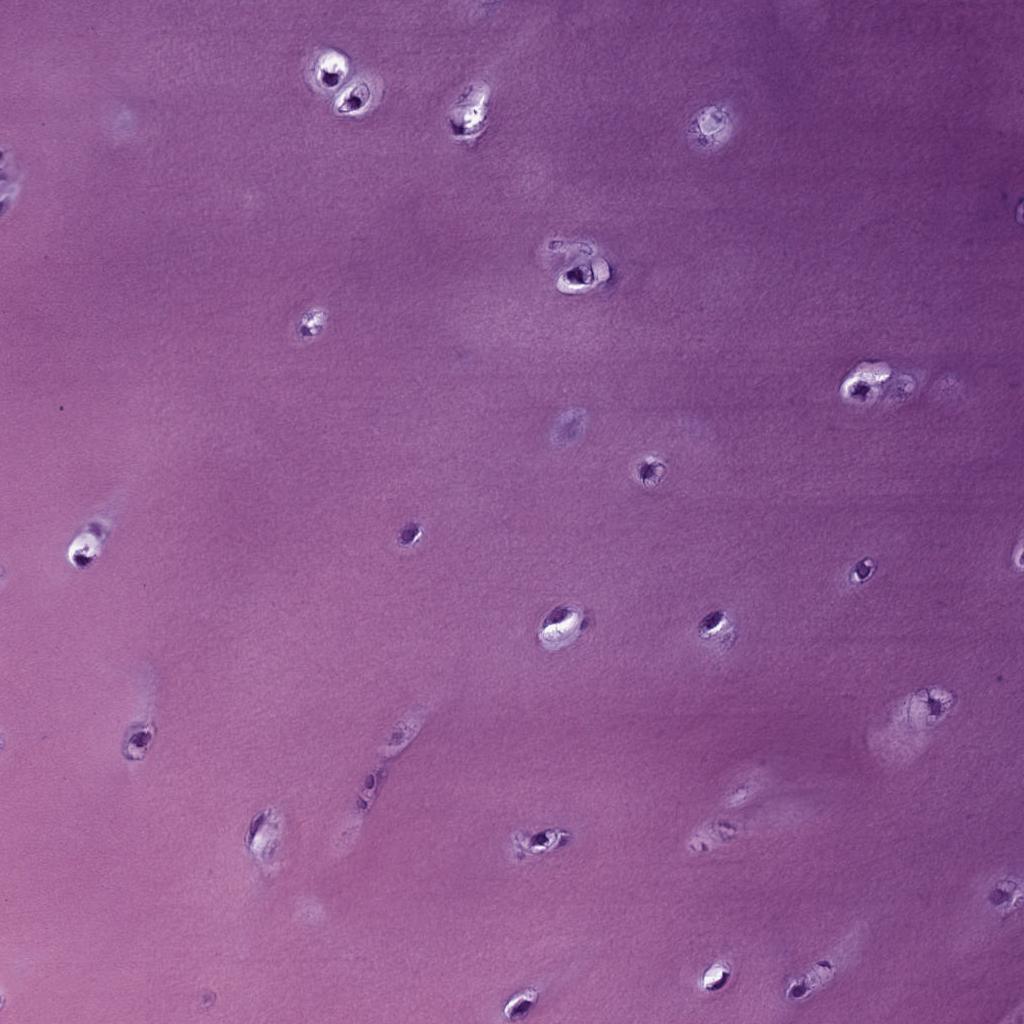
Label: Non-Tumor